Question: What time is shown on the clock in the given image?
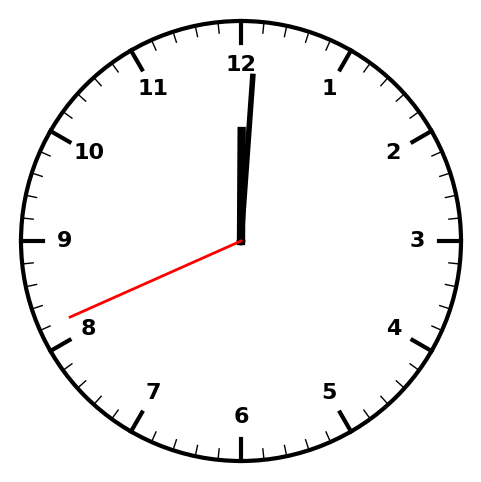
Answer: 12:00:41